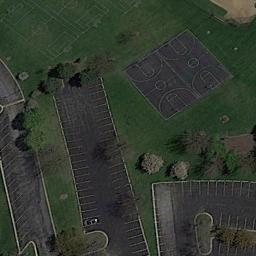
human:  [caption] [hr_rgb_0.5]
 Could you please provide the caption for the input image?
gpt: The basketball courts on the lawn are next to the parking lots,With some trees nearby .

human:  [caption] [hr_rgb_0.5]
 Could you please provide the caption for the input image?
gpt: There are two basketball courts on the upper right .

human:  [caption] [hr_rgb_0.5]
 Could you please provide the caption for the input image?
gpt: Two basketball courts on the lawn and some parking lots beside .

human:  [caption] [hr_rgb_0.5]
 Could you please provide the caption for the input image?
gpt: There are two basketball courts in the middle of grass next to three parking lots .

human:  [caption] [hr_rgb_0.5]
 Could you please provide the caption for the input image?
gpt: A car is in the parking lot next to two basketball courts .